Question: Count the number of objects in the diagram.
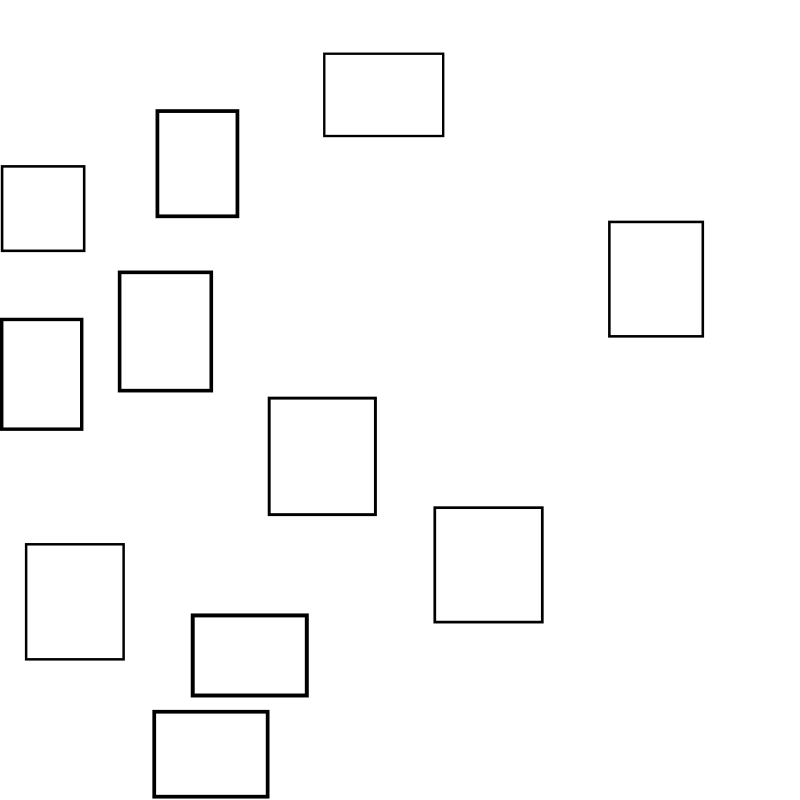
Answer: 11